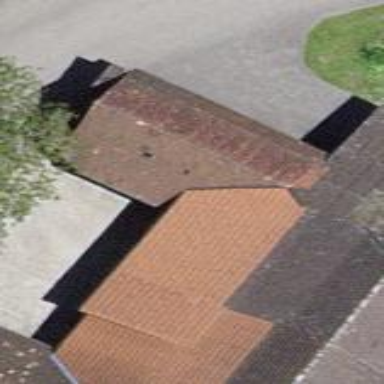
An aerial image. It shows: Shed.